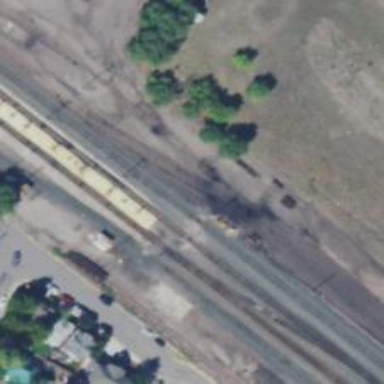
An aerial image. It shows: Railway track.